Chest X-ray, AP view. Patient: 10 years old, sex M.
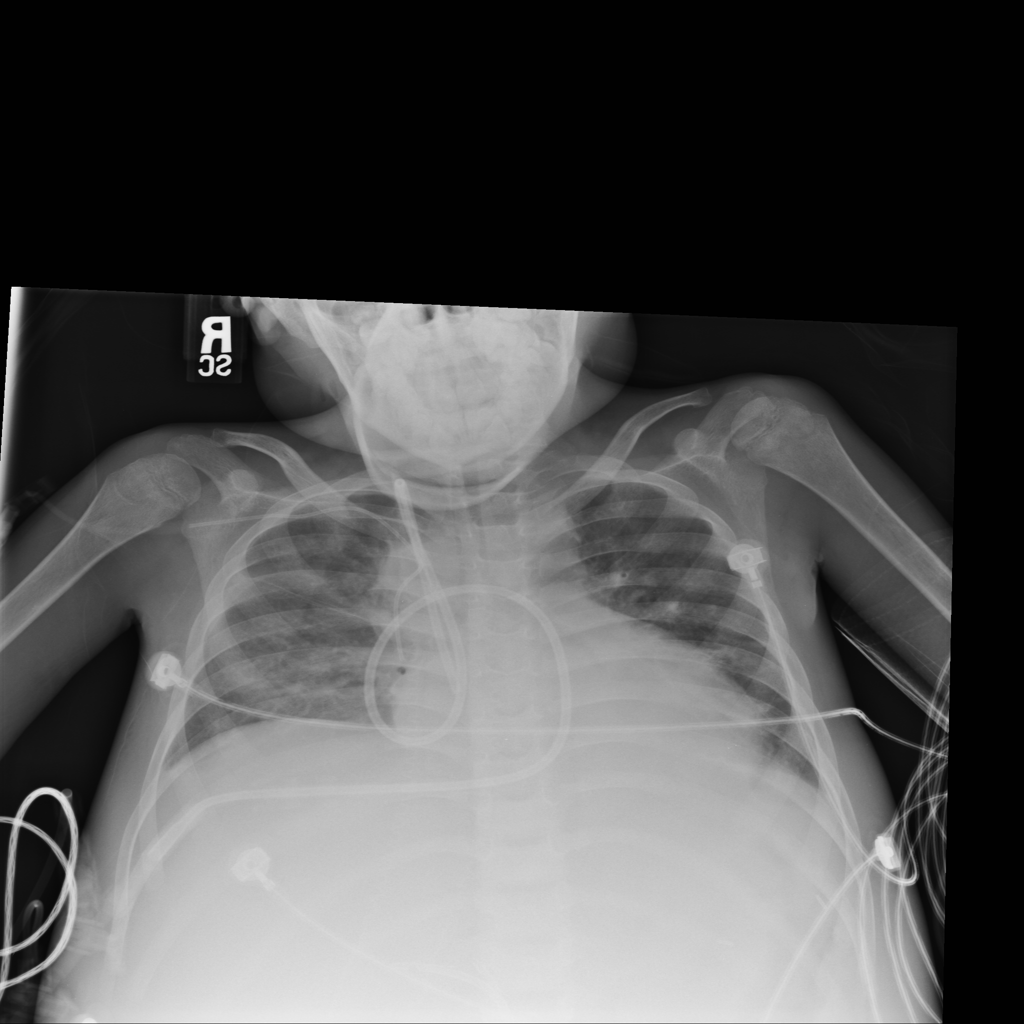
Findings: Atelectasis, Infiltration